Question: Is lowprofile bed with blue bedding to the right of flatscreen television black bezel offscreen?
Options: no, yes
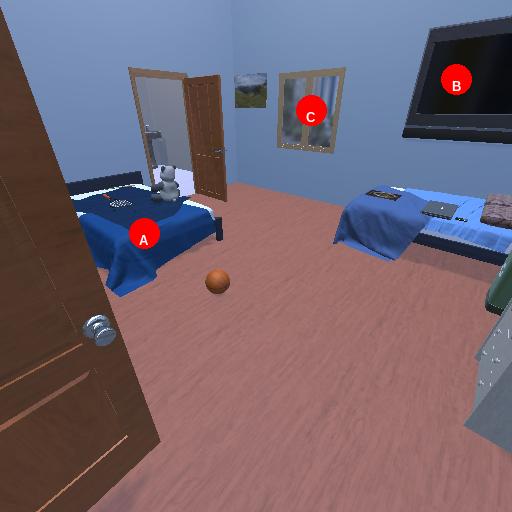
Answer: no